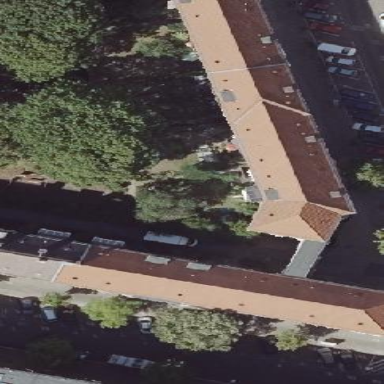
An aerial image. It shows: Hipped roof apartment building.